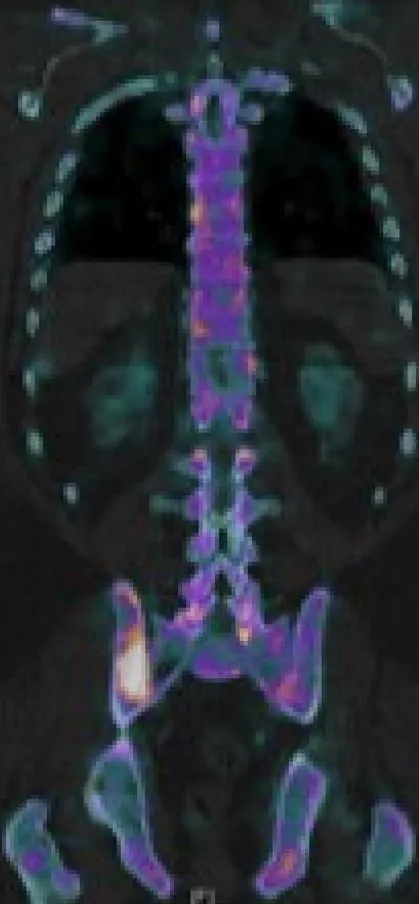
Nuclear medicine bone scan with 99mTc-hydroxymethylene diphosphonate (HMDP) and SPECT showed multiple areas of uptake concerning for malignancy. Uptake shown in right posterior iliac bone.
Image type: radiology (spect)